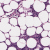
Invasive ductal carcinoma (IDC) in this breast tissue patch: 0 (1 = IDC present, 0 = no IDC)